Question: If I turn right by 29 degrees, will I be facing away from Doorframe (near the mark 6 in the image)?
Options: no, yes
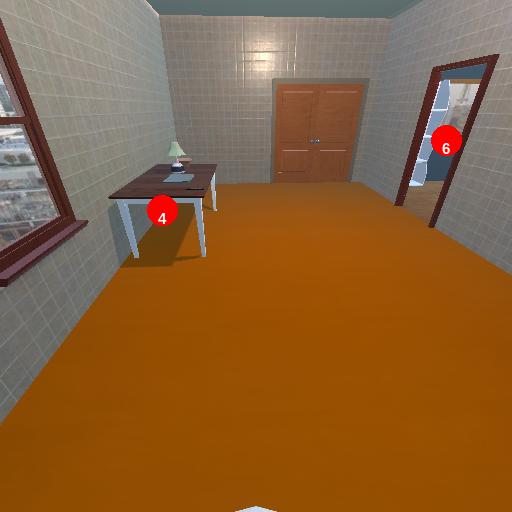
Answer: no